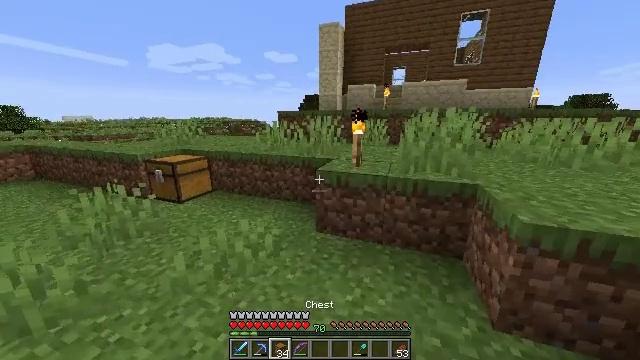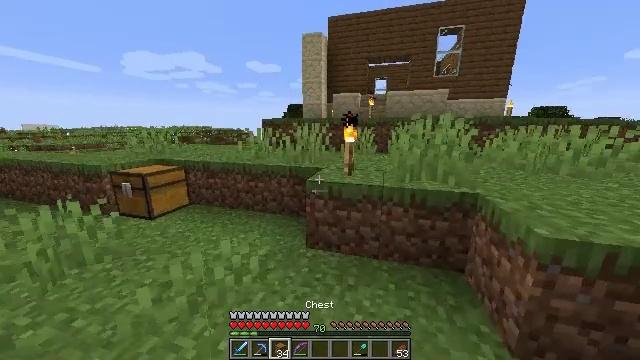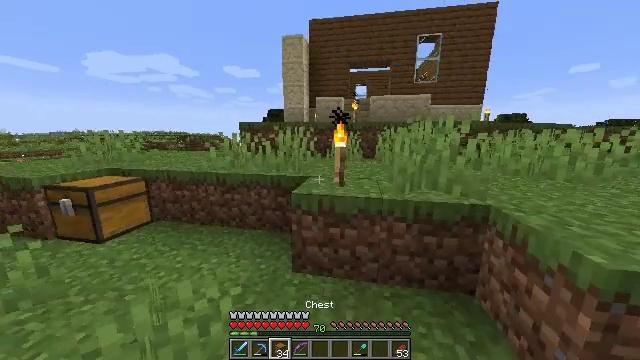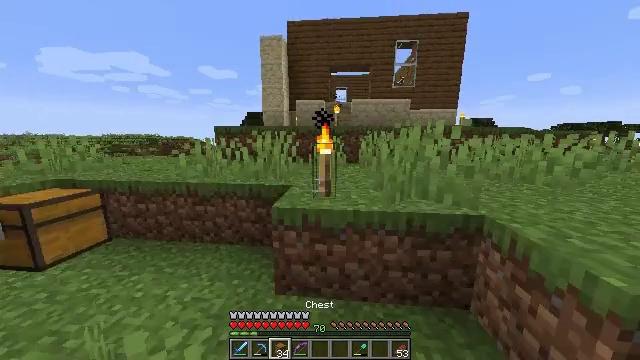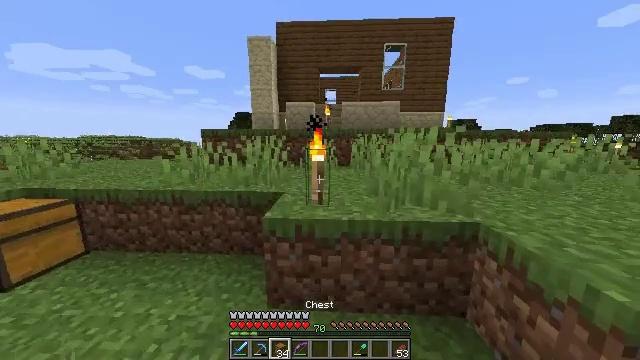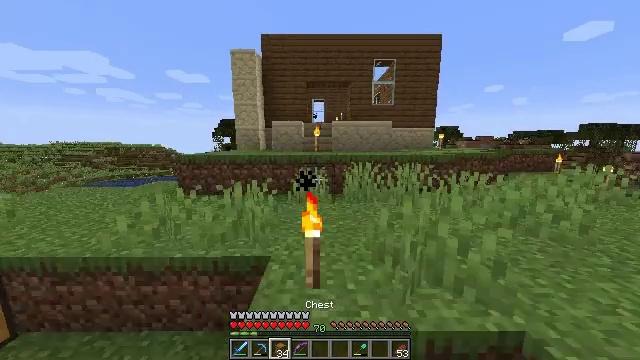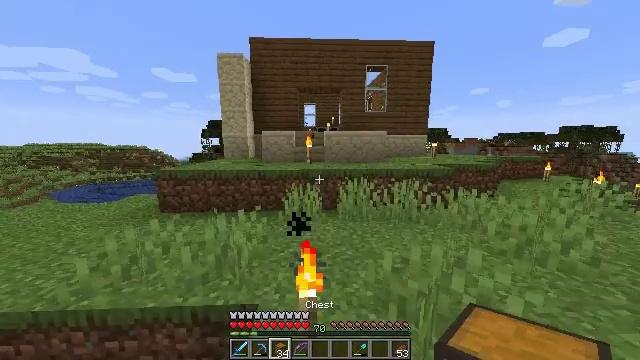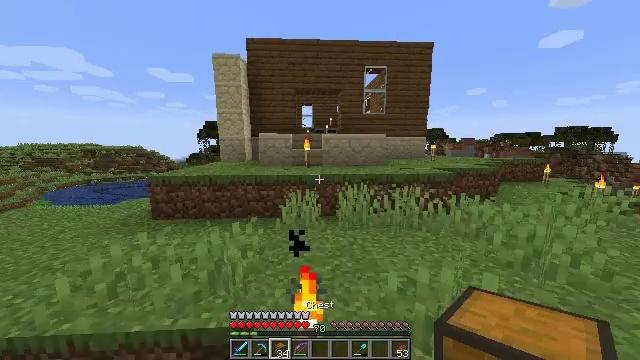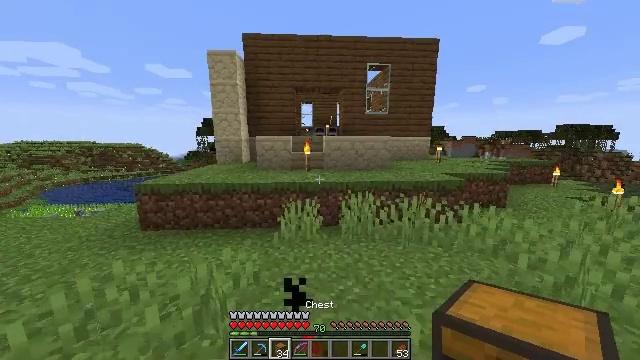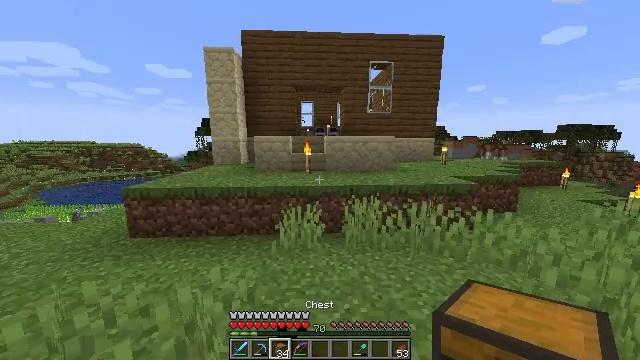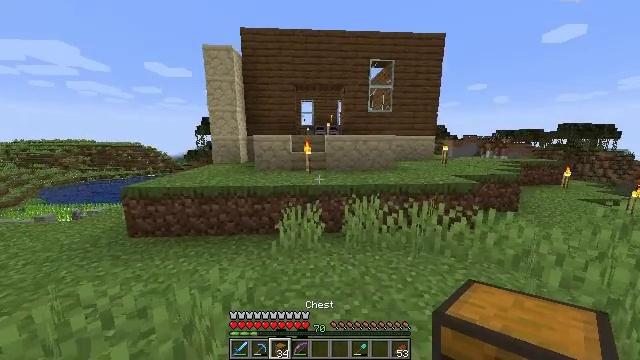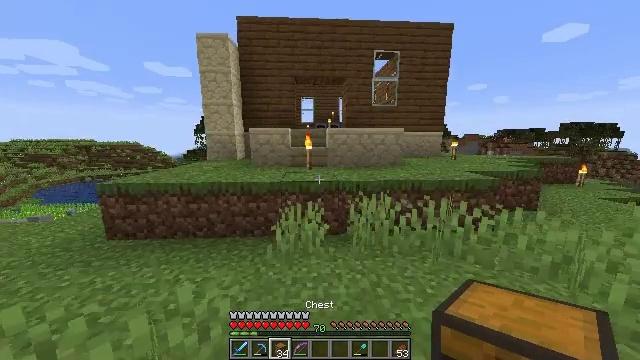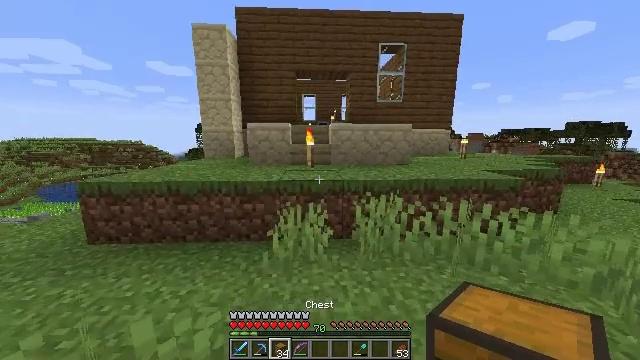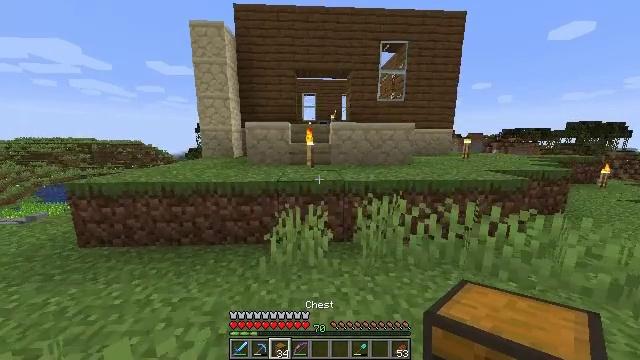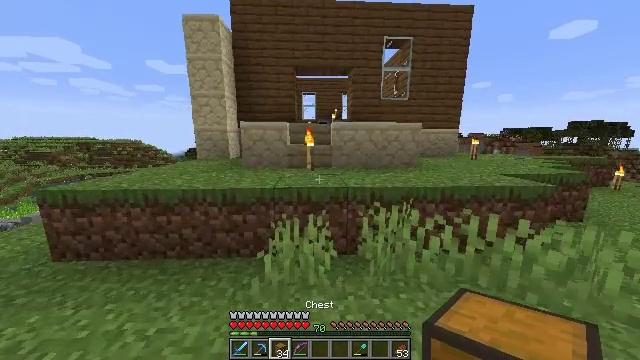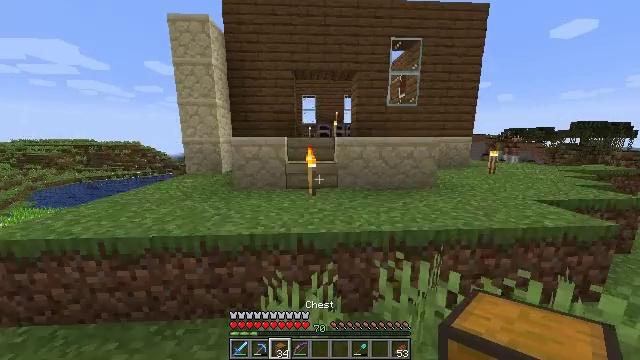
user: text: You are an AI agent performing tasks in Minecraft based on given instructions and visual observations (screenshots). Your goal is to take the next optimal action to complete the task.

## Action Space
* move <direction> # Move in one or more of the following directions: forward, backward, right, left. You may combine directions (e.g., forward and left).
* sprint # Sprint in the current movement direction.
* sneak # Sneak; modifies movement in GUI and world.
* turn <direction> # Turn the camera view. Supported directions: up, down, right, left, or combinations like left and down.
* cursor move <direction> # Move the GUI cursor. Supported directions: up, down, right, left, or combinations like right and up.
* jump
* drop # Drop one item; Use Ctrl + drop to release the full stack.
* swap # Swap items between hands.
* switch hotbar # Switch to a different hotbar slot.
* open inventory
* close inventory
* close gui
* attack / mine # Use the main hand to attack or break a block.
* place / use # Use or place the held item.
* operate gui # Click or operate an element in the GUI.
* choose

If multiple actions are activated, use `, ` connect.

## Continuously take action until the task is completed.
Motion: motion action
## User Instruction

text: Mine the furnace to collect it.
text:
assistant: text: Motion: move forward, sprint, turn right and up
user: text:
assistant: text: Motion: move forward, sprint, turn right and up
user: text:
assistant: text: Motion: move forward, sprint, turn right
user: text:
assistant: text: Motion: move forward, sprint, turn right, jump
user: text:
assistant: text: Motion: move forward, sprint, turn right, jump
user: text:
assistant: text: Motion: move forward, sprint, turn right, jump
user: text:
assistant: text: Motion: move forward, sprint, jump
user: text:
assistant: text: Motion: move forward, sprint, jump
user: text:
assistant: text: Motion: move forward, sprint
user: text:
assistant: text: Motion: move forward, sprint
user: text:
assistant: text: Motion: move forward, sprint
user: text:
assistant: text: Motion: move forward, sprint
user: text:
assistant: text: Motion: move forward, sprint
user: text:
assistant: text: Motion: move forward, sprint
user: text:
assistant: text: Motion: move forward, sprint, jump
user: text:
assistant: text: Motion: move forward, sprint, jump
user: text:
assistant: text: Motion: move forward, sprint, turn left and down, jump
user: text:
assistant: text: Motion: move forward, sprint, turn left
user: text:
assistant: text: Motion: move forward, sprint
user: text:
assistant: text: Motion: move forward, sprint
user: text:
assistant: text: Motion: move forward, sprint, turn left
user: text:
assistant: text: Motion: move forward, sprint, jump
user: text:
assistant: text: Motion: move forward, sprint, jump
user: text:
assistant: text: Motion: move forward, sprint, turn right, jump
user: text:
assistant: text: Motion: move forward, sprint, turn right and up, jump
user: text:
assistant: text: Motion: move forward, sprint, turn right and up, jump
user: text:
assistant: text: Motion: move forward, sprint, turn right
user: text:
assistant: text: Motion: move forward, sprint, turn right
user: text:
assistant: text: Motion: move forward, sprint
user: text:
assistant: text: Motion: move forward, sprint